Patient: sex M, age 45
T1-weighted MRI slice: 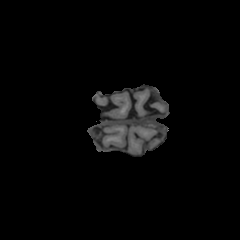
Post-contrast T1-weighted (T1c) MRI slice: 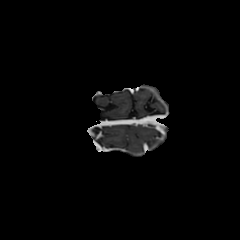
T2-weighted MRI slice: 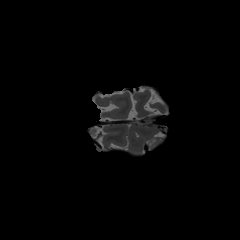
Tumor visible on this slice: yes
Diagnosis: Astrocytoma, IDH-wildtype
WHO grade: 2